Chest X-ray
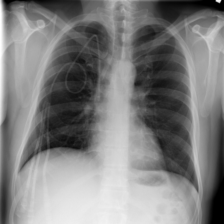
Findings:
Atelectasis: negative
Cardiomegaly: negative
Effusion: negative
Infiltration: negative
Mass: negative
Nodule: negative
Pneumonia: negative
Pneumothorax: negative
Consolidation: negative
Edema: negative
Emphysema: negative
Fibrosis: negative
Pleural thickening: negative
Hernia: negative